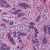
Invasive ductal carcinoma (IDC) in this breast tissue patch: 1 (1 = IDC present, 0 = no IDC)